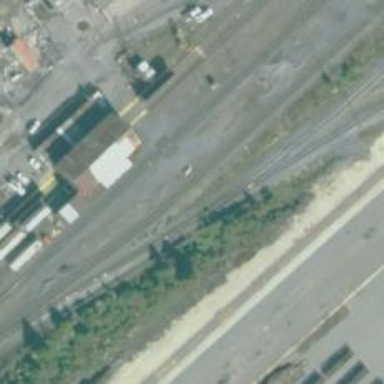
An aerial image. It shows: Railway yard in service.